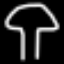
Label: mushroom